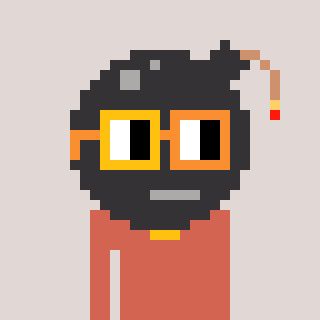
a pixel art character with square yellow and orange glasses, a bomb-shaped head and a peachy-colored body on a warm background